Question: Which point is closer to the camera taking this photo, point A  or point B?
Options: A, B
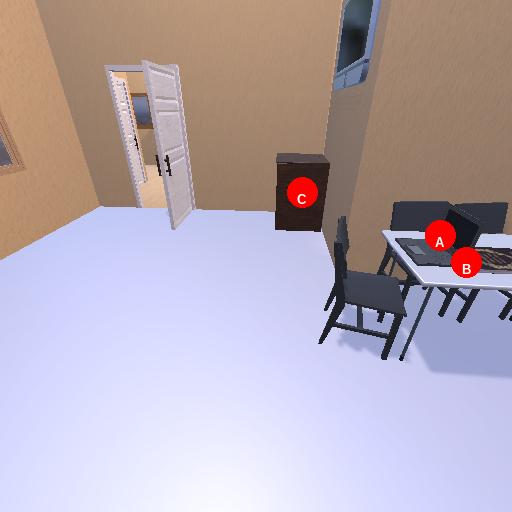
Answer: A